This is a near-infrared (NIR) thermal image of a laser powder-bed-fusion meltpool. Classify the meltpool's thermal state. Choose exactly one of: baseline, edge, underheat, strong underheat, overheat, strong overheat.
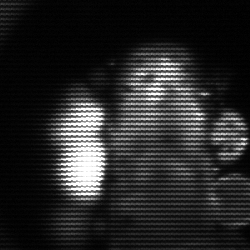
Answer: strong underheat